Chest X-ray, PA view. Patient: 63 years old, sex M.
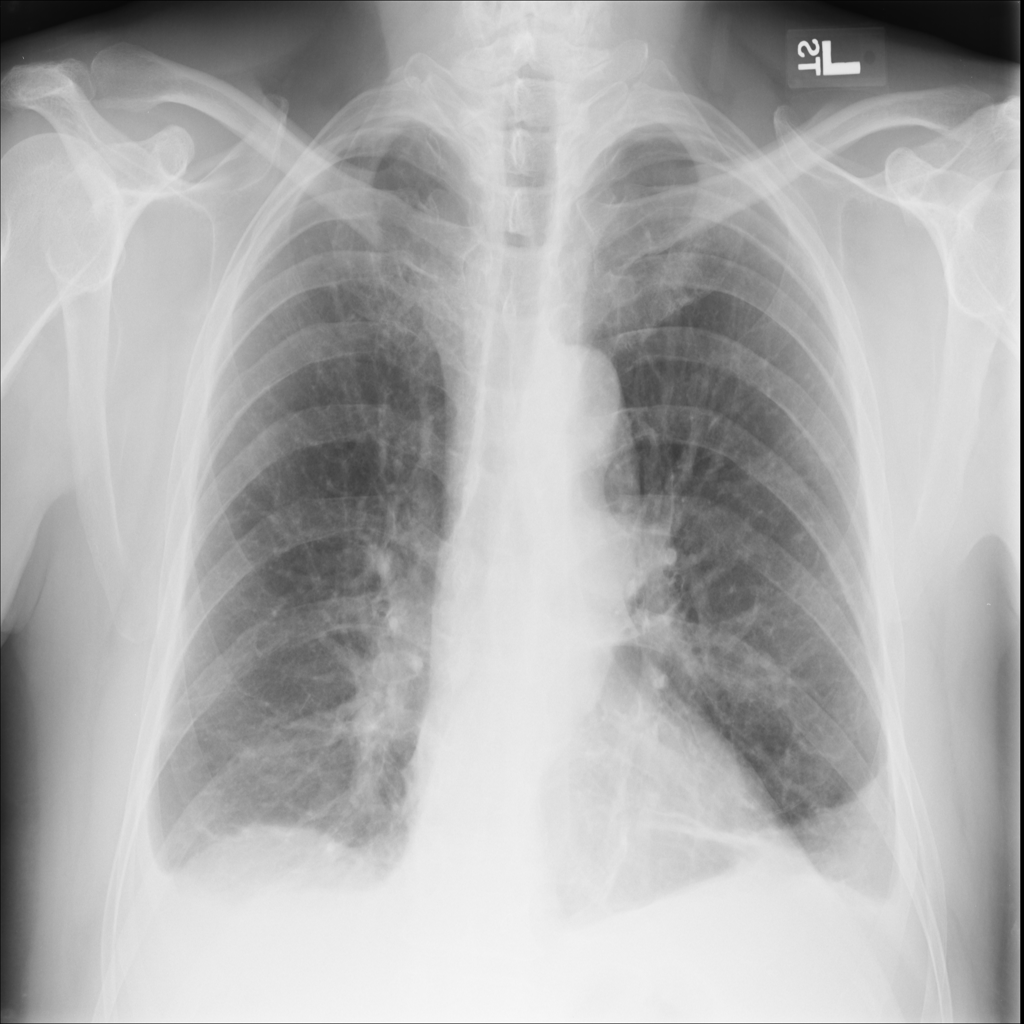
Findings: No Finding